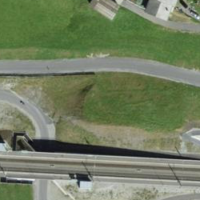
EUNIS habitat code: 26
Species observed at this site:
Rumex alpinus